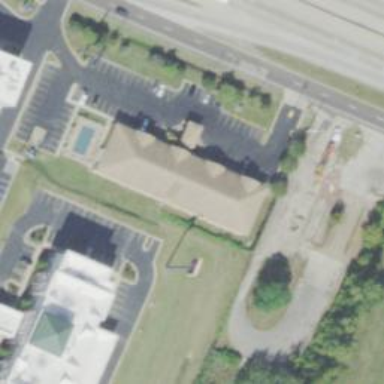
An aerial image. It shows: Hotel building.